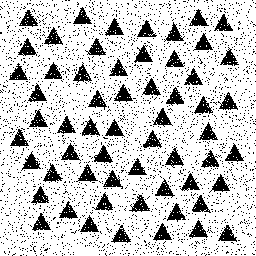
Squares: 0
Triangles: 59
Stars: 0
Total shapes: 59